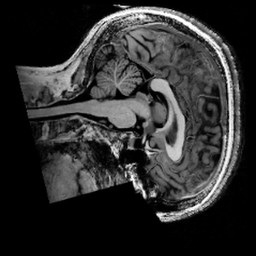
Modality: T1w
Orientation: sagittal
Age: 33
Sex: female
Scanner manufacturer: siemens
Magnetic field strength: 7 T
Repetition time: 6 s
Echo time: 0.00283 s